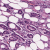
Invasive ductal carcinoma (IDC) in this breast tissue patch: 1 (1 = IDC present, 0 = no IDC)